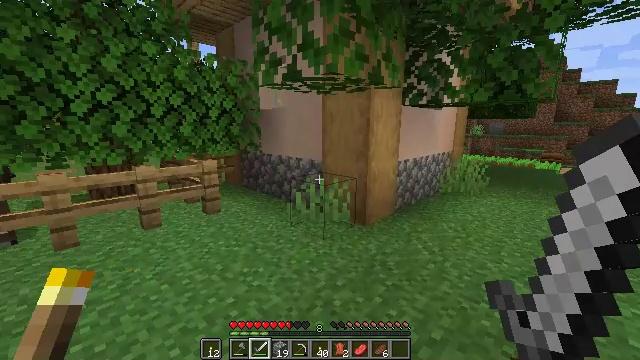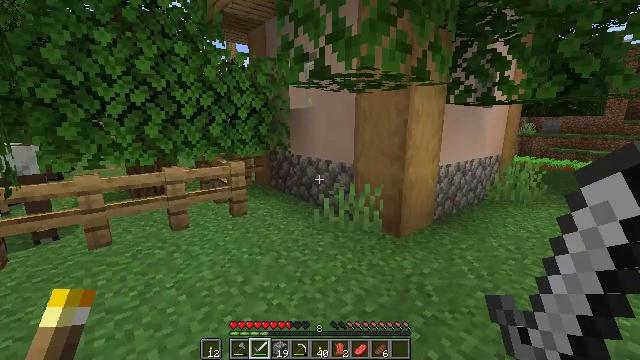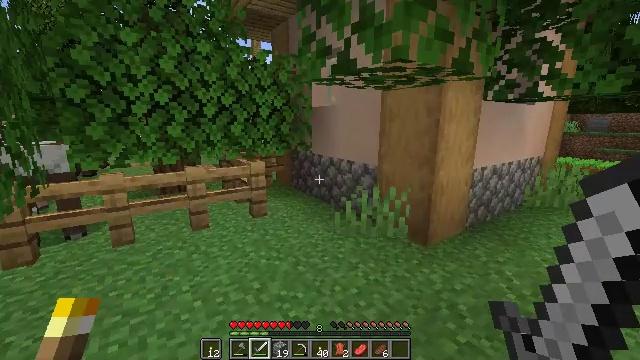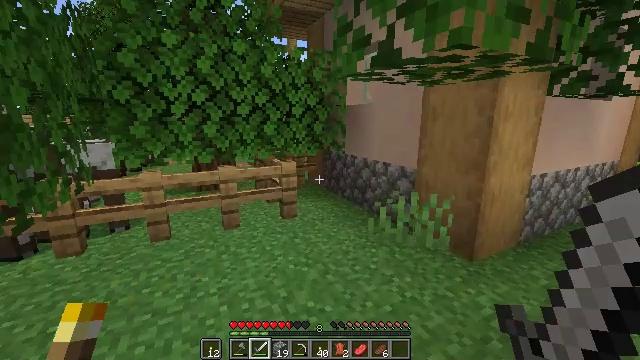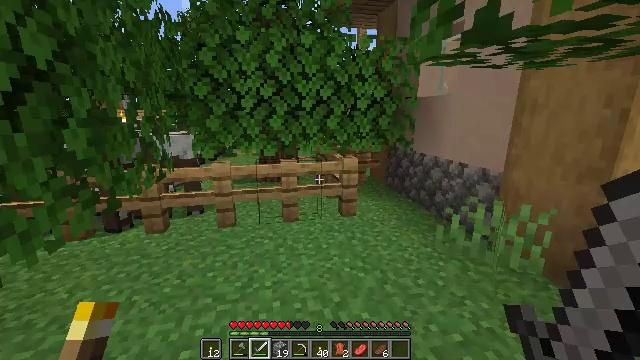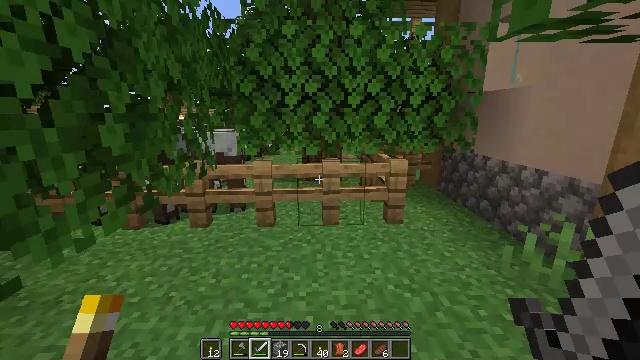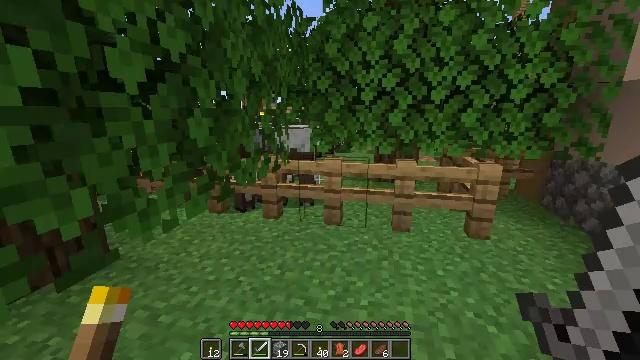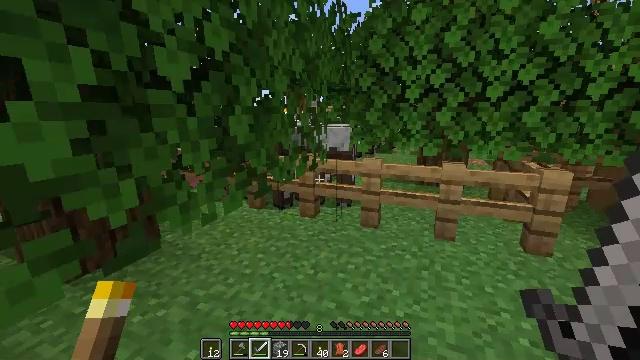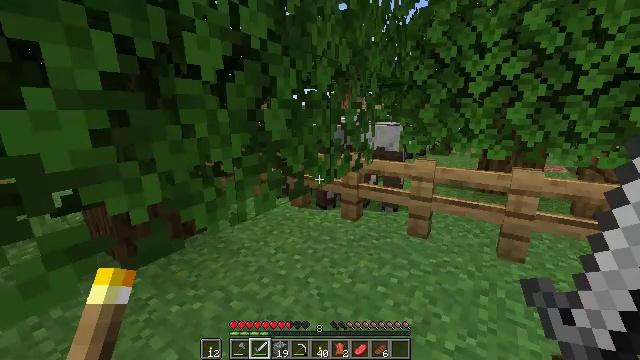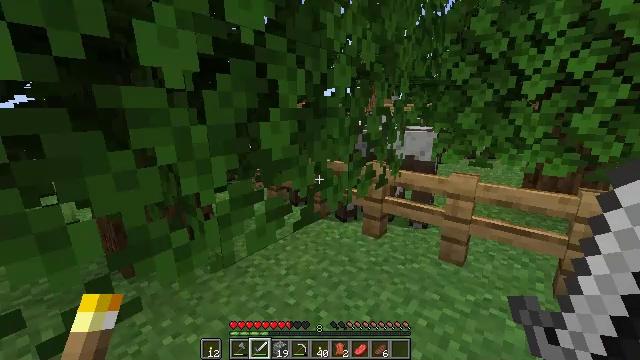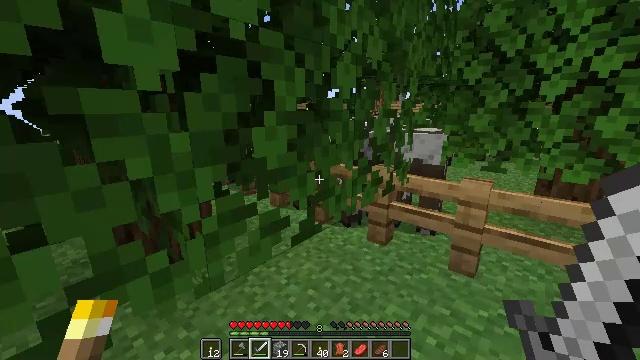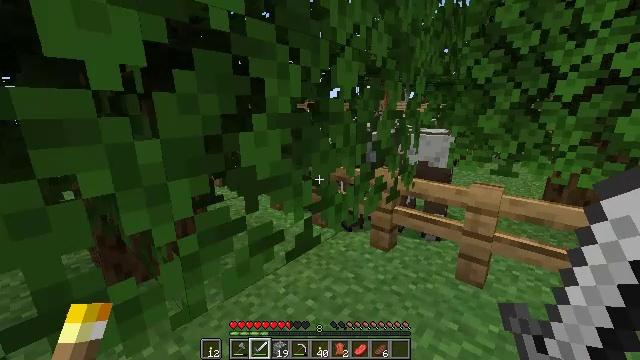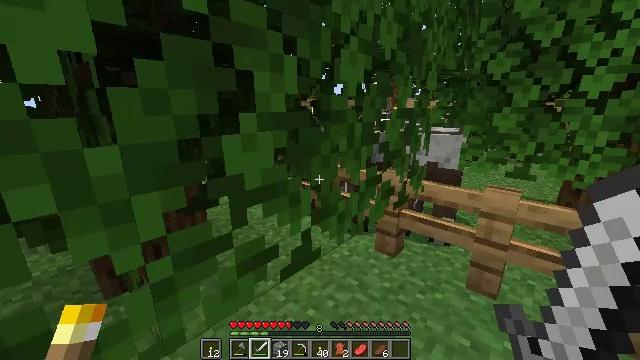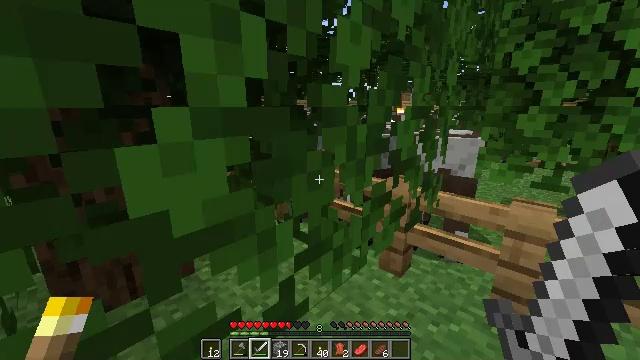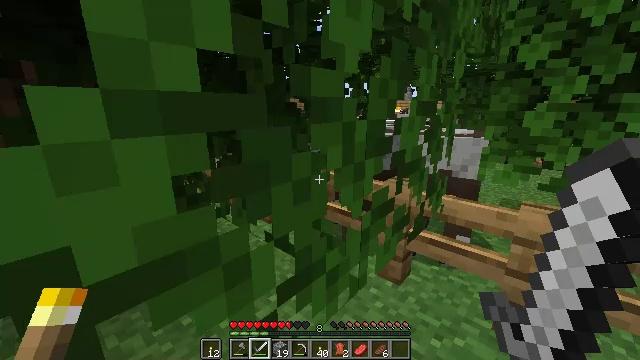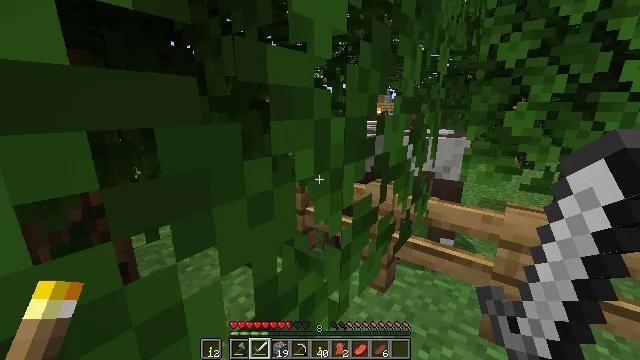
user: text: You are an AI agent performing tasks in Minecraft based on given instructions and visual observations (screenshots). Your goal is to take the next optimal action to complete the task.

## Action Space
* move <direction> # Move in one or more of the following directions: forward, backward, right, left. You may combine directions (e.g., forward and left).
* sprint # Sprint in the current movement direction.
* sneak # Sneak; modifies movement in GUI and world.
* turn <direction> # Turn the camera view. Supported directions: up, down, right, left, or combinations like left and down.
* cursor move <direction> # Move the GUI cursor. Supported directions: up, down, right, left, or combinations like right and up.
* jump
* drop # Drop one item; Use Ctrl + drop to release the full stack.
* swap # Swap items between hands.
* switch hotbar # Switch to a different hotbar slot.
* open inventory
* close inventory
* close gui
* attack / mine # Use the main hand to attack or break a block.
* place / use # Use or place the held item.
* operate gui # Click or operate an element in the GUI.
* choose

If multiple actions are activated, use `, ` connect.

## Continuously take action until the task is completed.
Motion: motion action
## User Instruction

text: Trim the tree by mining oak leaves.
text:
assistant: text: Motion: move forward, turn left
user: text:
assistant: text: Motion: move forward, turn left
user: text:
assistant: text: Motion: move forward, turn left
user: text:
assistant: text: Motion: move forward, turn left and down
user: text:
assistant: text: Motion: move forward, turn left
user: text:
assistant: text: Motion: move forward, turn left
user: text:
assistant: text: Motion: move forward, turn left
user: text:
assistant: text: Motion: move forward, turn left
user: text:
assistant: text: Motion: move forward, turn left
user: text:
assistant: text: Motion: move forward, turn left
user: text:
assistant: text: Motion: move forward
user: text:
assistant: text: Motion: move forward, turn left
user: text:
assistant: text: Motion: move forward
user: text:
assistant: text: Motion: move forward, turn right
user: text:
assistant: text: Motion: move forward, turn right
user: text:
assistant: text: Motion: move forward, turn right and up
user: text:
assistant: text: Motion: move forward, turn right and up
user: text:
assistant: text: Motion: move forward, turn right and up
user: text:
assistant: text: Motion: move forward, turn right and up
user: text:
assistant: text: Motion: move forward, turn right
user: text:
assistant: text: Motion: move forward
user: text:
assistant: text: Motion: move forward
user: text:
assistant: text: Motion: move forward, turn left
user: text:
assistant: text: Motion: move forward, turn left
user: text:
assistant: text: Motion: move forward, turn left and up
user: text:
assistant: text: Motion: move forward, turn left
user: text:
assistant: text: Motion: move forward, turn left
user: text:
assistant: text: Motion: move forward, turn left
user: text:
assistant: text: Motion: move forward, turn left
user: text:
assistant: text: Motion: move forward, turn left